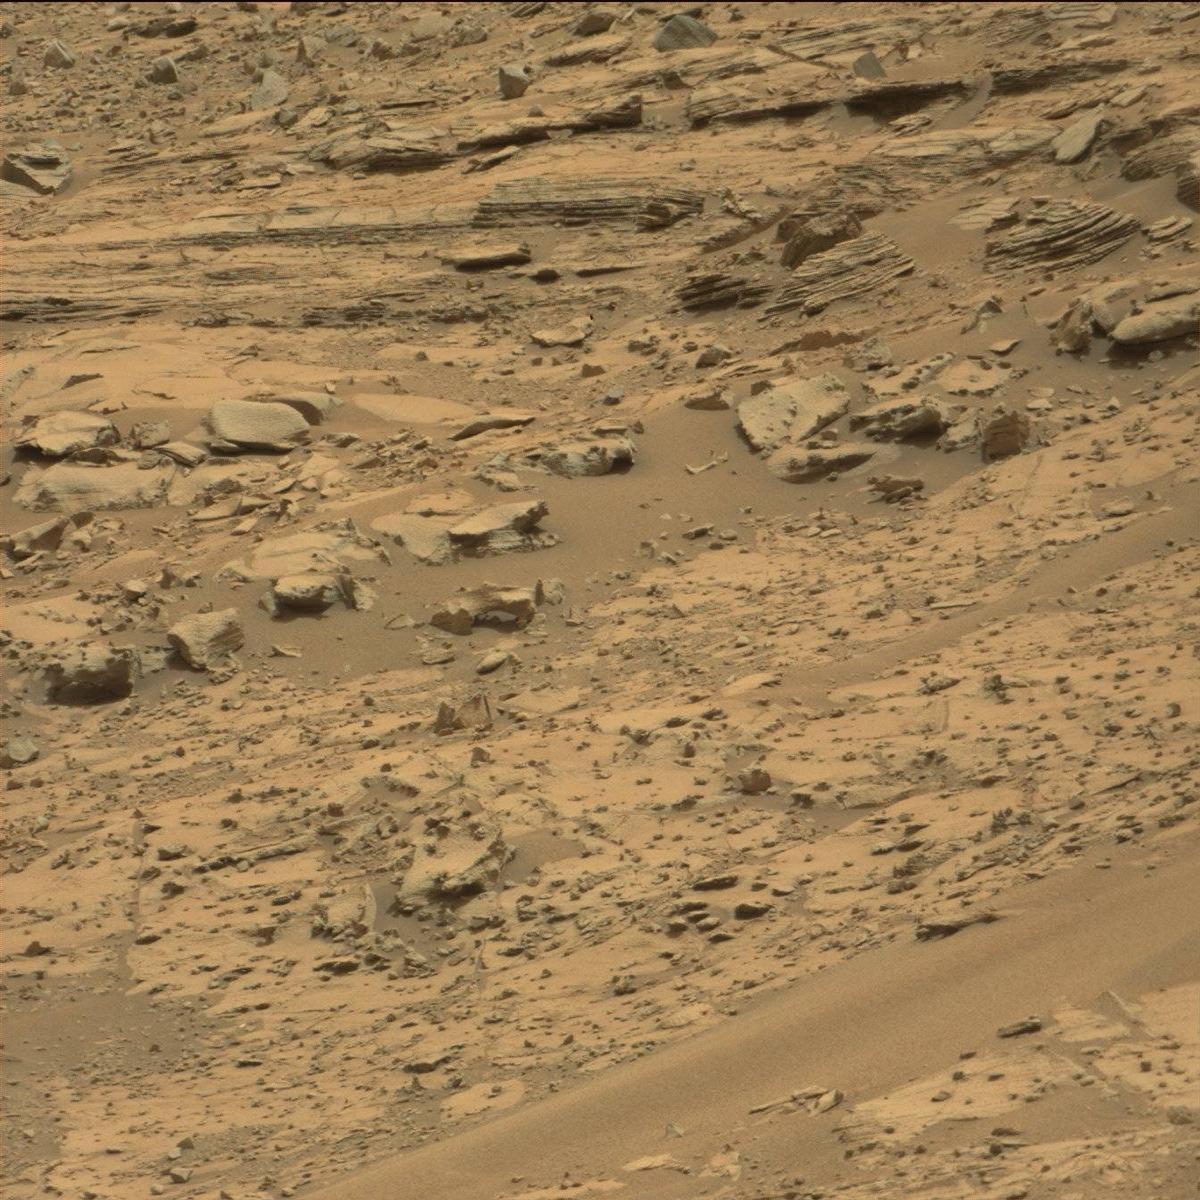
Terrain classes present: Bedrock, Rock, Sand / Soil